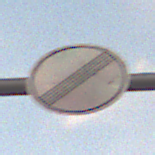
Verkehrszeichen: EndeSaemtlicherBegrenzungen
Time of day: SunriseSunset
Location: Outdoor (Nature)
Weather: PartlyCloudy
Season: NotSpecified
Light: Natural